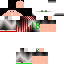
A male human skin with medium skin, wearing black long hair dressed in a blue hoodie and red pants, featuring a closed mouth.